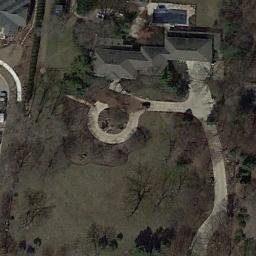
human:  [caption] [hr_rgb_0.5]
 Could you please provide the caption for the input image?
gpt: There are several houses among the lush woods .

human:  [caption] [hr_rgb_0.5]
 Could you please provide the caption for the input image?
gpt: There are several houses of various sizes and many withered trees in a sparse residential area surrounded by open spaces .

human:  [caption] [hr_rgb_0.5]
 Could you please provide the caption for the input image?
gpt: There is a road next to the sparse residential .

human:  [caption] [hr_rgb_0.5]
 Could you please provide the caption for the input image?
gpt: The sparse residential is on the bare land next to some trees .

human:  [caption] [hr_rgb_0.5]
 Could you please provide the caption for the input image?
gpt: A sparse residential area with some withered trees and a black building .